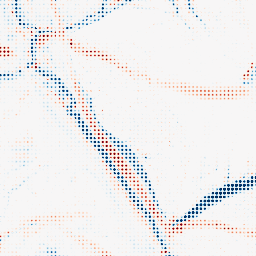
Category: morphological
Decomposition family: morphological_ellipse
Decomposition parameters: operation: average
width: 20
height: 10
Upsampling method: sinc_blackman
Upsampling parameters: scale: 8
kernel_size: 4
Upsampling scale: 8